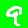
Digit: 9